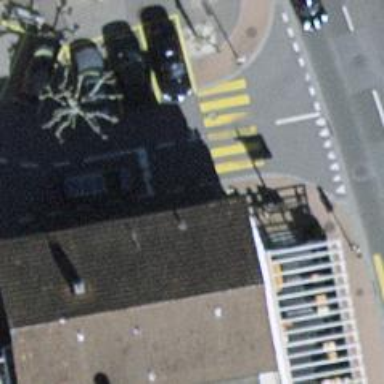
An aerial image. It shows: Uncontrolled crossing on the road.